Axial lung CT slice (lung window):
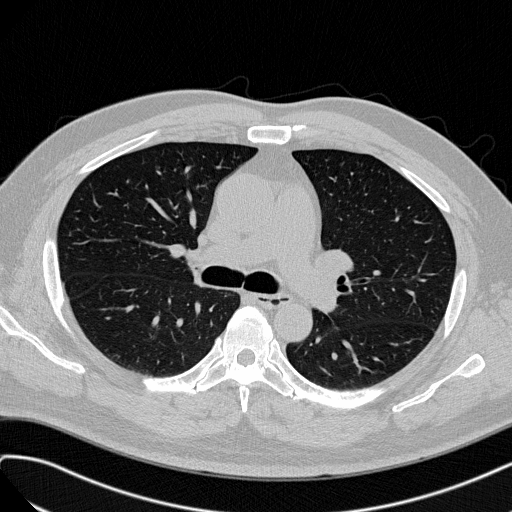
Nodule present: no